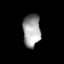
Tissue: lung
Cell type: Epithelial cells
Senescence score: 0.2342
Nuclear area (px): 569
Mean DAPI intensity: 157.297